Question: I am having a problem with constructing the query for the following scenario, without using several subqueries.
Products are classified by some filters like color, size, etc.. Color is a filter group and contains filters which are the actual colors: green, red, blue,..
See IMAGE:

---
Like it's written on the image, is it possible to retrieve products which for example are blue or green, and the size of L, without using sub-queries?
What I came up with are subqueries for each filter group, but that seems very inefficient:
'''
SELECT * FROM myTable
# colors subquery
WHERE productid IN (SELECT productid FROM myTable
WHERE filterid = 1 OR filterid = 2)
# sizes subquery
AND productid IN (SELECT productid FROM myTable
WHERE filterid = 3);
'''
(filterid has a unique id number)
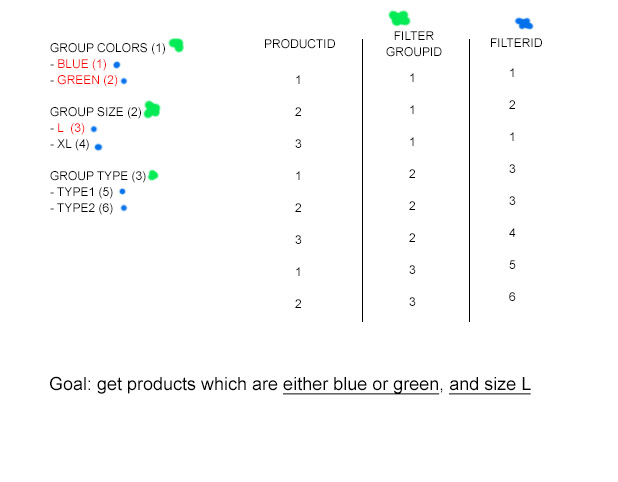
Answer: You can do it this way
'''
SELECT productid
FROM table1
WHERE filterid IN(1, 2, 3)
GROUP BY productid
HAVING MAX(filterid IN(1, 2)) = 1
AND MAX(filterid = 3) = 1
'''
Sample output:
If you need to return all columns for such products then just join back to your table
'''
SELECT *
FROM
(
SELECT productid
FROM table1
WHERE filterid IN(1, 2, 3)
GROUP BY productid
HAVING MAX(filterid IN(1, 2)) = 1
AND MAX(filterid = 3) = 1
) q JOIN table1 p
ON q.productid = p.productid;
'''
Sample output:
Here is <URL> demo